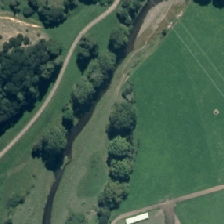
Land cover: deciduous_hardwood